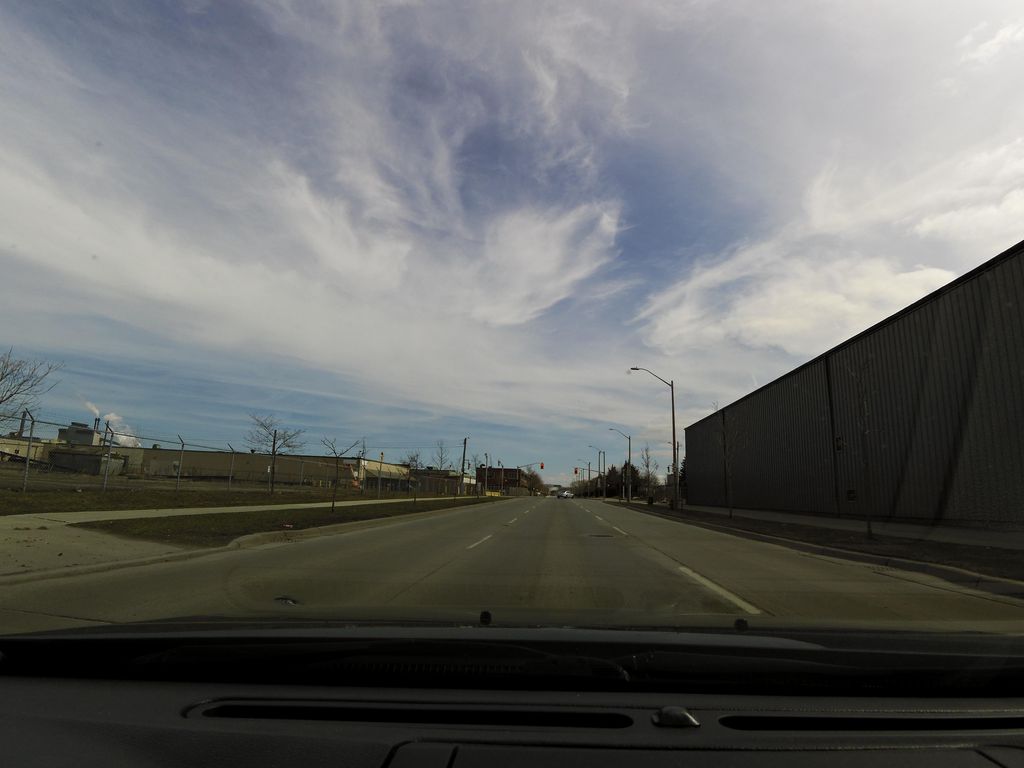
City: hamilton